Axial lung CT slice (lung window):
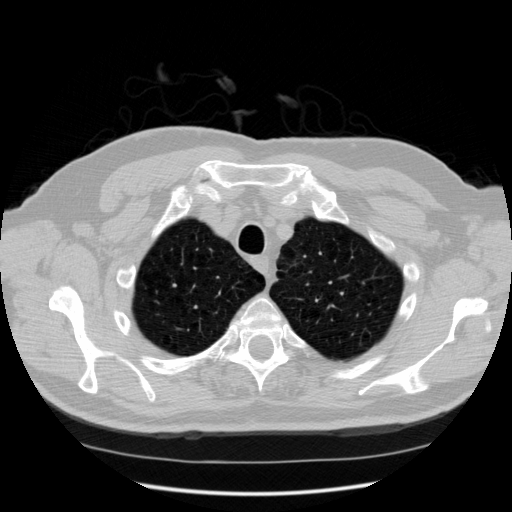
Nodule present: no